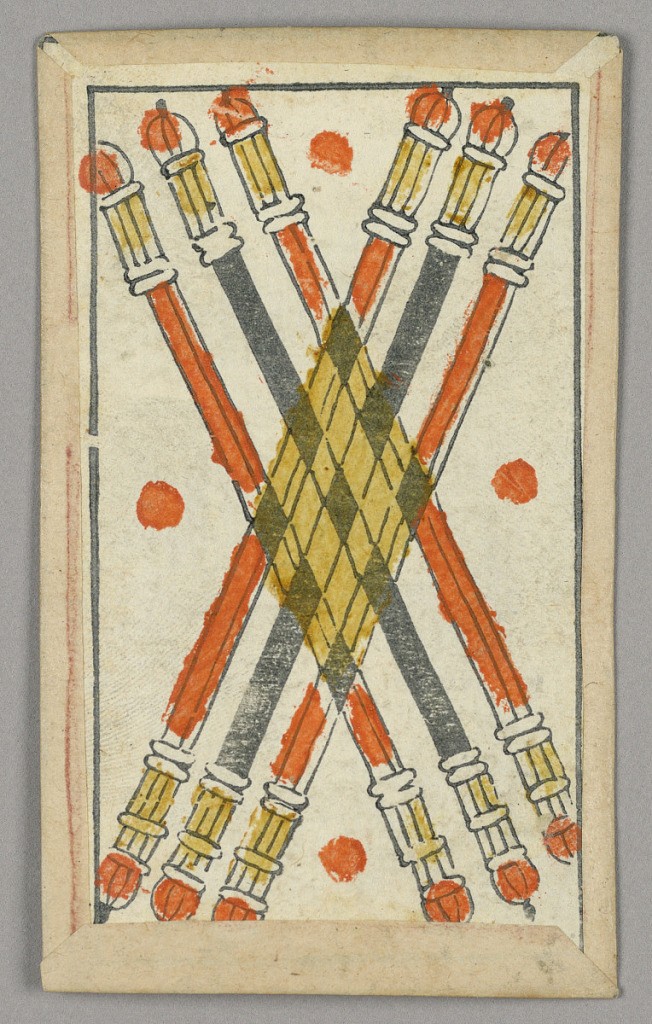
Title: Minchiate (Tarot) Playing Card
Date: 17th century
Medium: Stencil-colored woodblock print
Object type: Playing card
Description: Part of a set of Italian Minchiate playing cards.